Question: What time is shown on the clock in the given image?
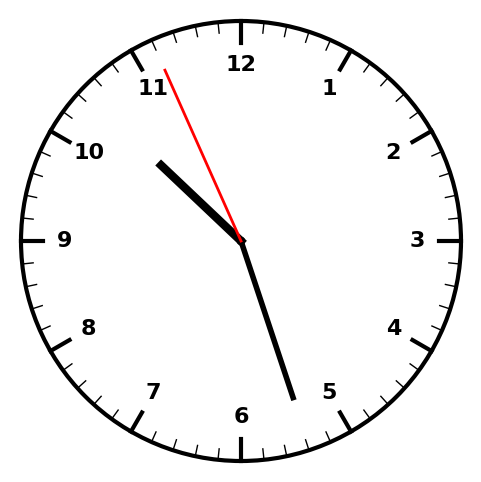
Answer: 10:26:56